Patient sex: M
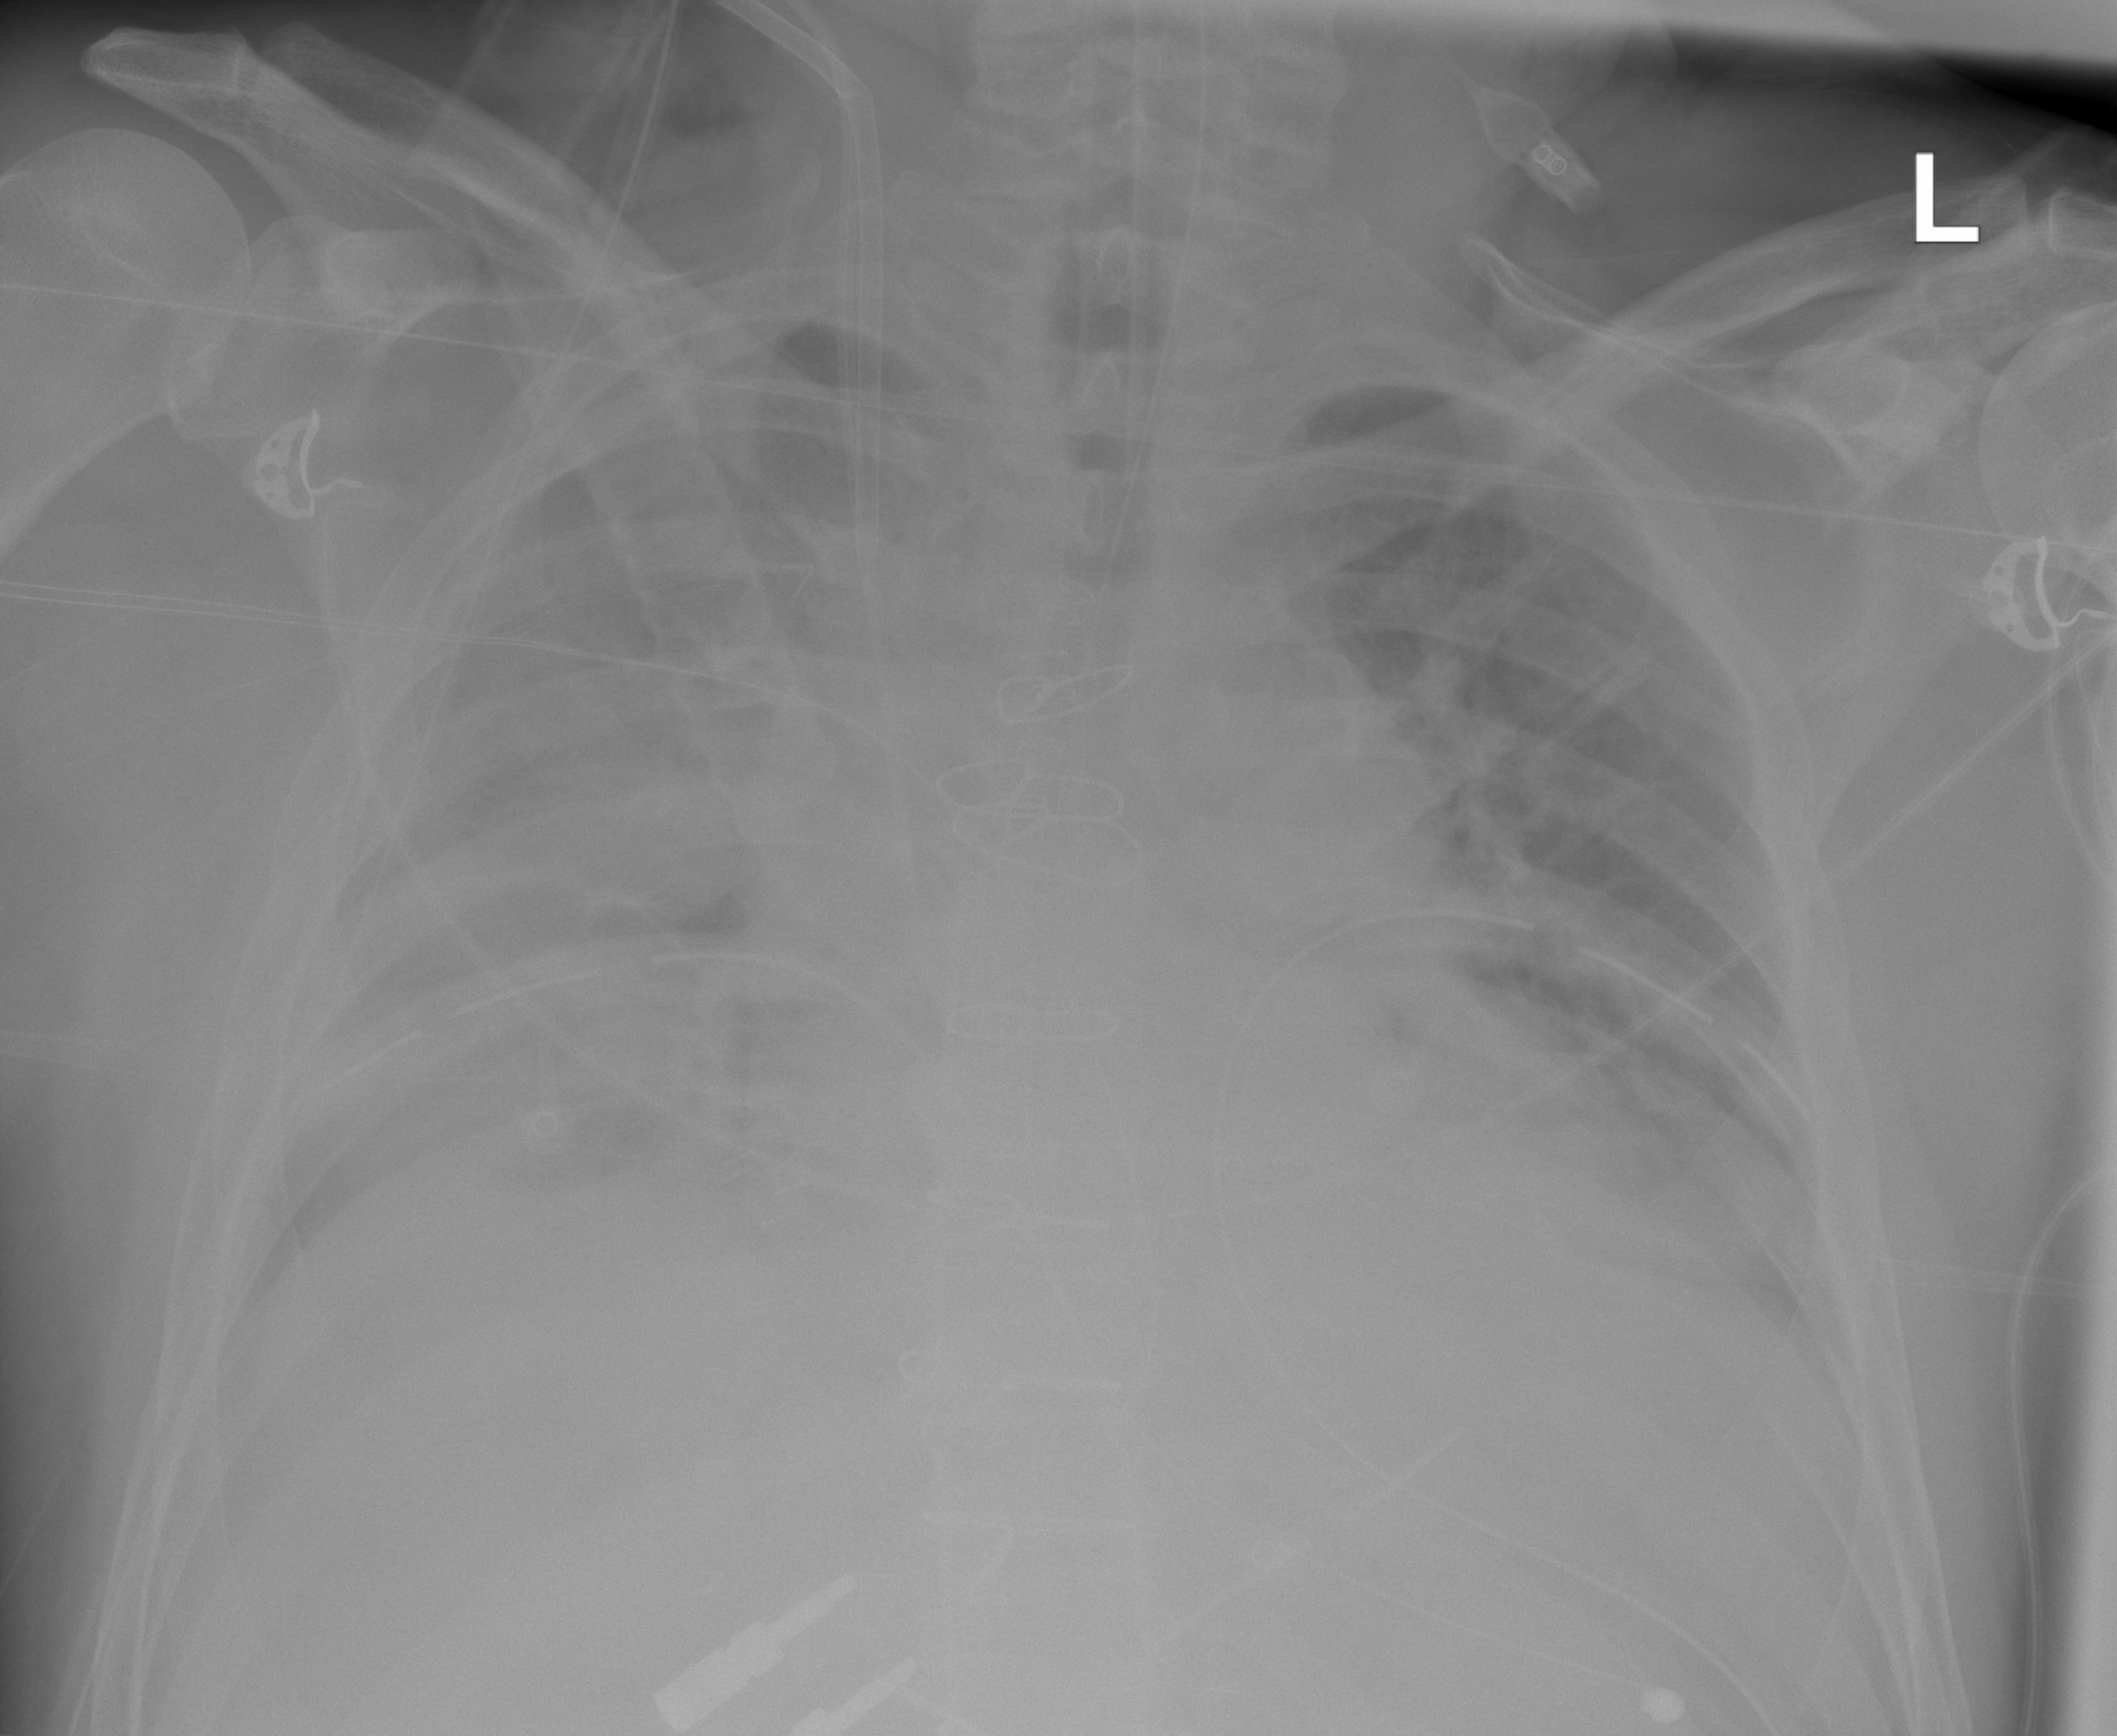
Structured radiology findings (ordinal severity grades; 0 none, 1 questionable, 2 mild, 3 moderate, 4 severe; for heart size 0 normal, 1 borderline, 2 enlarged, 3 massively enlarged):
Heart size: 2
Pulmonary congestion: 1
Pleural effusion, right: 2
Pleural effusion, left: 2
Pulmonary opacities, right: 0
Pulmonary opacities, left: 0
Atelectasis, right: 2
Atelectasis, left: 2